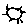
Label: sun